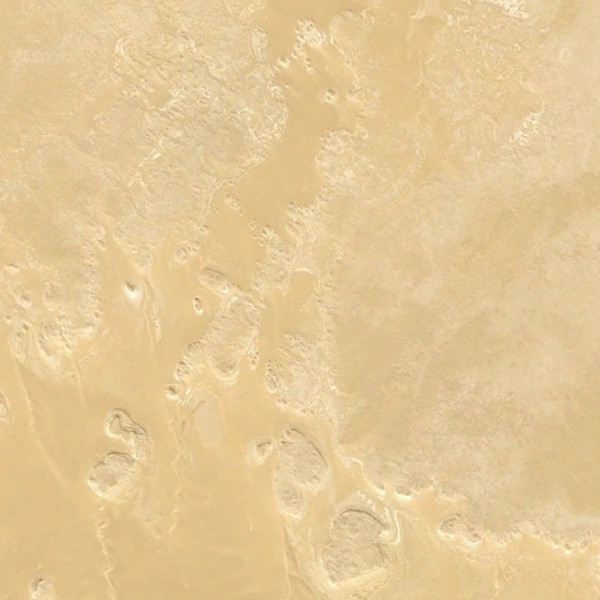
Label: Desert